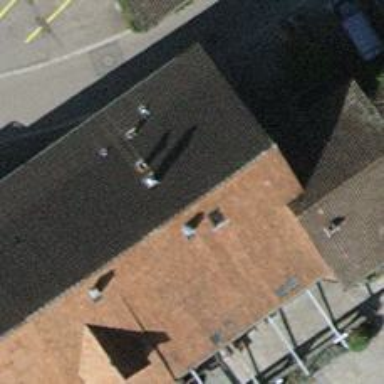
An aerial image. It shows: Restaurant.